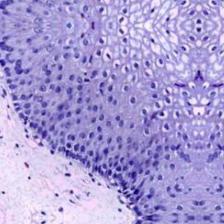
Diagnosis: Normal